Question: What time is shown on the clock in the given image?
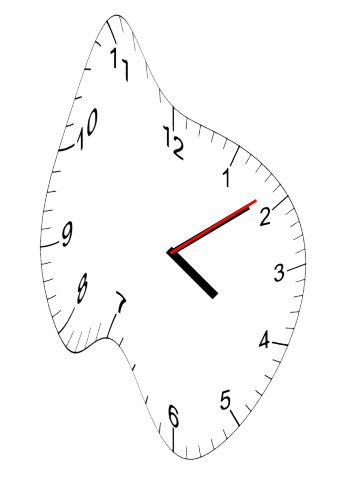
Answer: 04:09:09